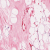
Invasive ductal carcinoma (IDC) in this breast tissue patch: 0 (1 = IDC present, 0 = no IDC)